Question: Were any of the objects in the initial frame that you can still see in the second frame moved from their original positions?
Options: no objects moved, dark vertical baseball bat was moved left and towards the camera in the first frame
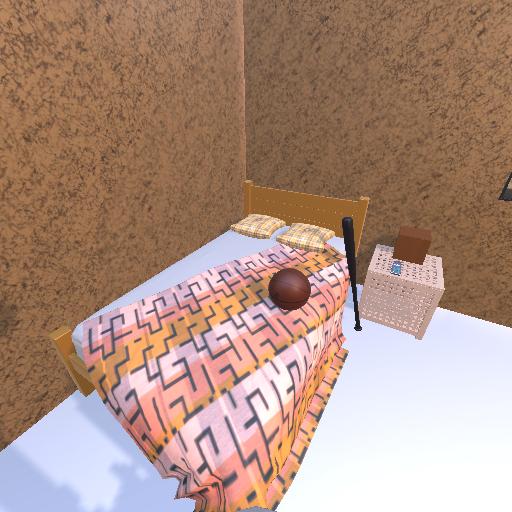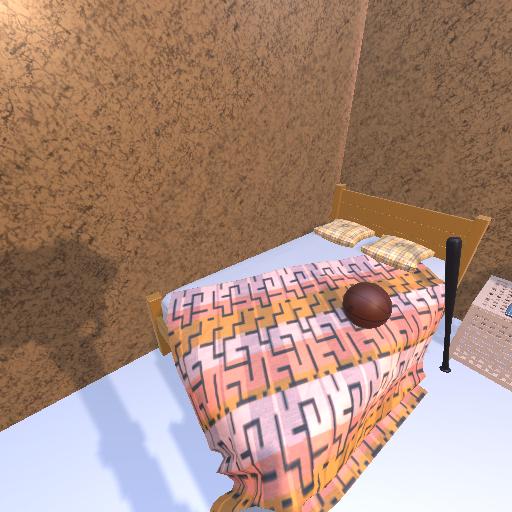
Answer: no objects moved